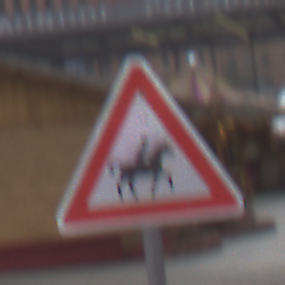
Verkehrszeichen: ReiterLinks
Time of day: MorningAfternoon
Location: Outdoor (Urban)
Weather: Overcast
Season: NotSpecified
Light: Natural